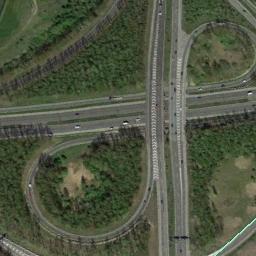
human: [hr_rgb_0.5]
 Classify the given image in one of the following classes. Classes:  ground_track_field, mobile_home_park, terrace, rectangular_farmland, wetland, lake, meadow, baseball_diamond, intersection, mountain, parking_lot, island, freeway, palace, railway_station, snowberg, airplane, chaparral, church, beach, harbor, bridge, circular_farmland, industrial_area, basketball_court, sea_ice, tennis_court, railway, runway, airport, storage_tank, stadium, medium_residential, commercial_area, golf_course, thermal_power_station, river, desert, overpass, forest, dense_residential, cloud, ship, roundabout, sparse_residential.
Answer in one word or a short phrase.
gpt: overpass